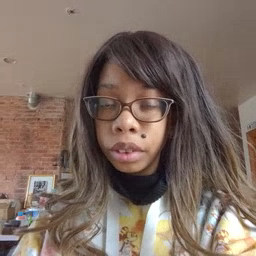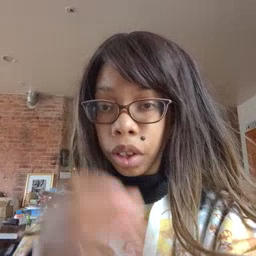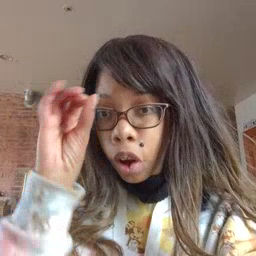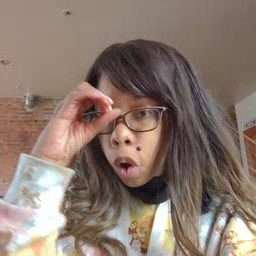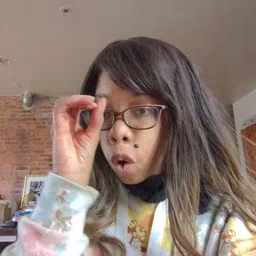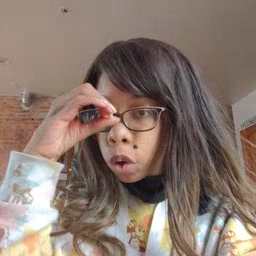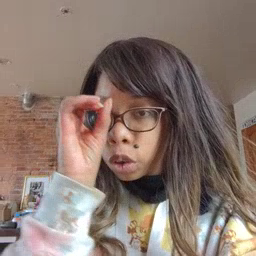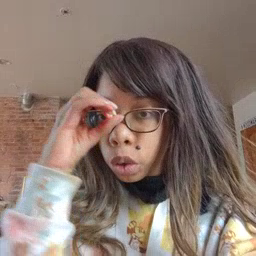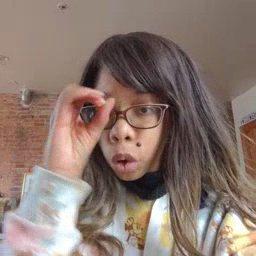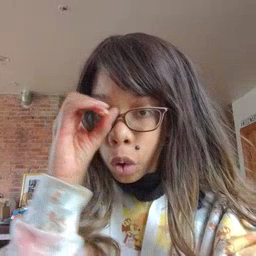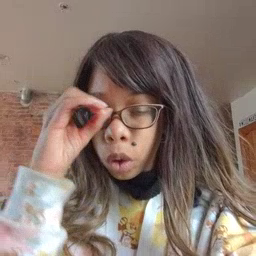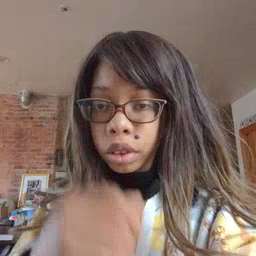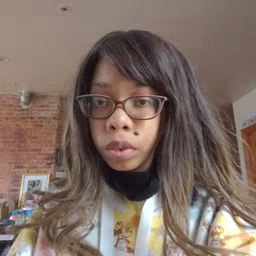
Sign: owl